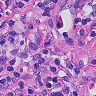
Metastatic tissue present: no